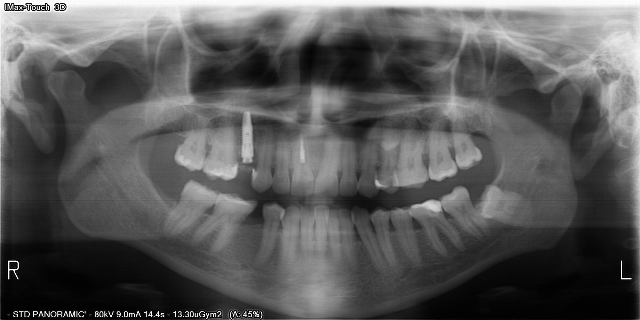
adult